Current action and preconditions to check: path_clear

Your task: For each precondition in the list above, predict whether it will hold at this action.

Consider the current scene as observed from the mobile robot's camera, and analyze the predicted future states of all dynamic agents (e.g., people, animals, vehicles, or any moving entities) within the NEXT SECOND.

IMPORTANT: Only answer "very likely" if you are absolutely certain—based on strong, clear evidence—that a dynamic agent will violate the precondition in the predicted future state. Do NOT answer "very likely" for unlikely, ambiguous, or low-probability risks.

Ask yourself for each precondition: Is there a high probability, with clear and convincing evidence, that the predicted future states of any dynamic agent will interfere with the predicted future state of the currently executing action within the NEXT SECOND, causing that precondition to fail?

Assess the risk level based on these predictions. Use "likely" or "very likely" if motions create a clear risk of interference.

Use "neutral" or "improbable" if agents are nearby but their predicted paths are clearly diverging or non-conflicting.

Failure Risk Categories: "very improbable", "improbable", "neutral", "likely", "very likely"

Answer Format: Output ONLY the probability_of_failure value from these categories: "very improbable", "improbable", "neutral", "likely", "very likely"

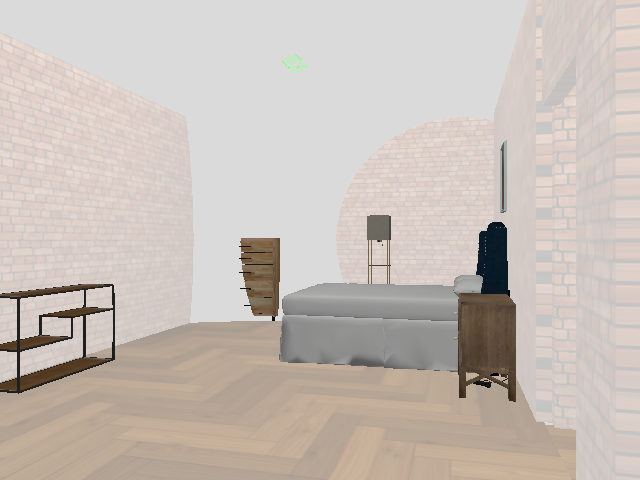

Answer: very improbable